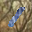
Label: 1